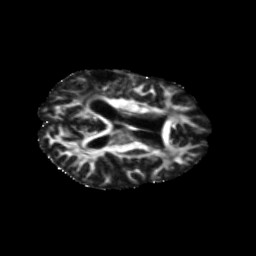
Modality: FA
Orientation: axial
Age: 58
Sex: female
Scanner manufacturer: siemens
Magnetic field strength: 3 T
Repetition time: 5.47 s
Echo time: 0.0854 s